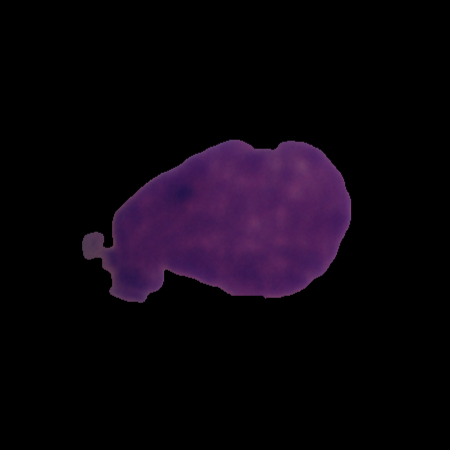
Label: cancer